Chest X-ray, PA view. Patient: 23 years old, sex M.
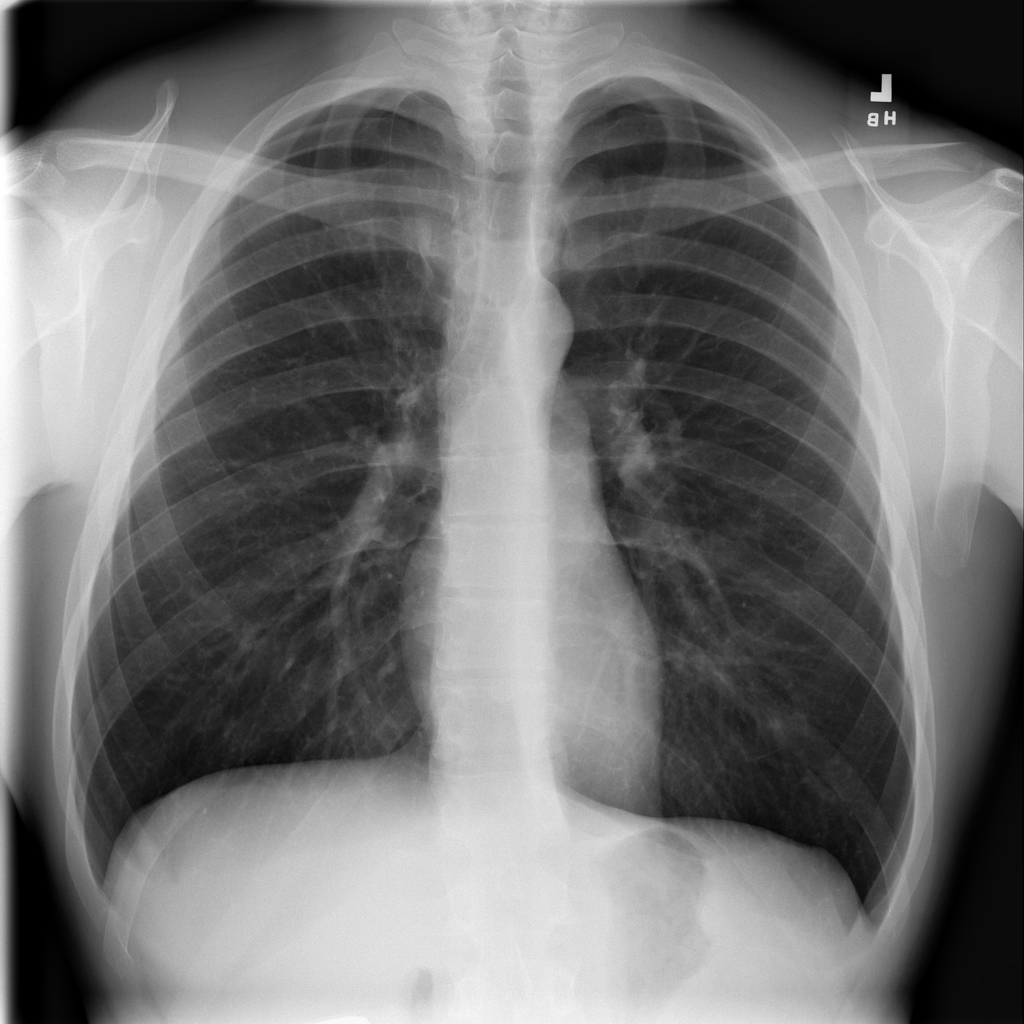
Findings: No Finding